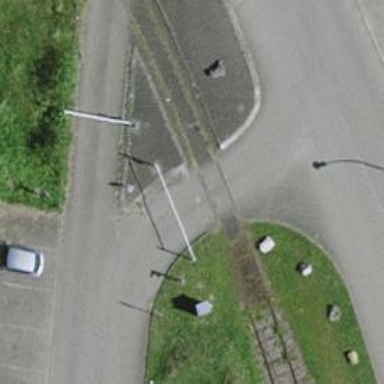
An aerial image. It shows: Level crossing along the railway.